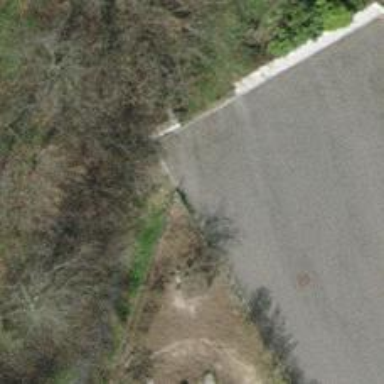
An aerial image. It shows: Unpaved path.